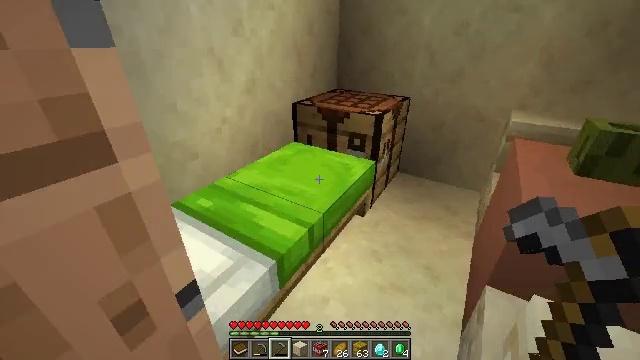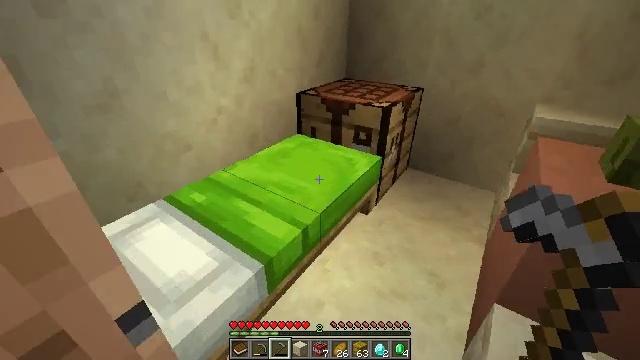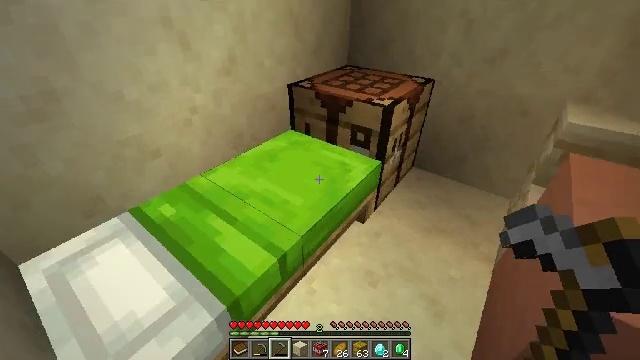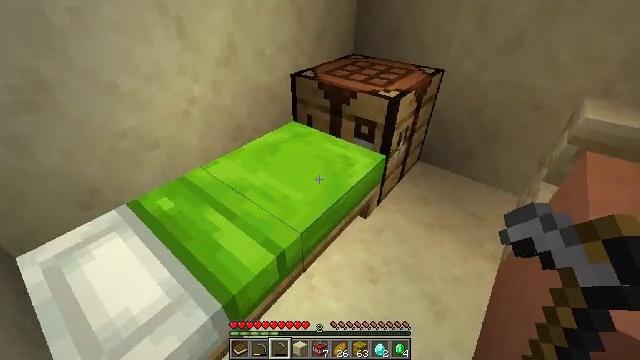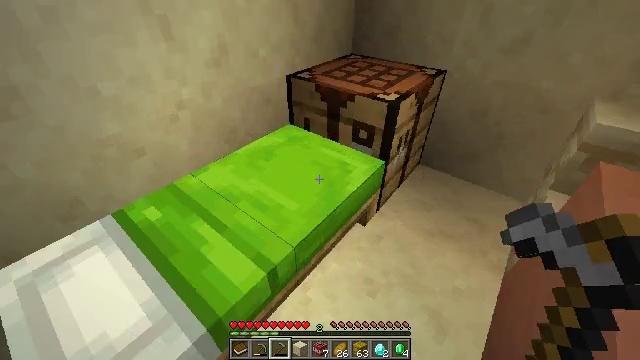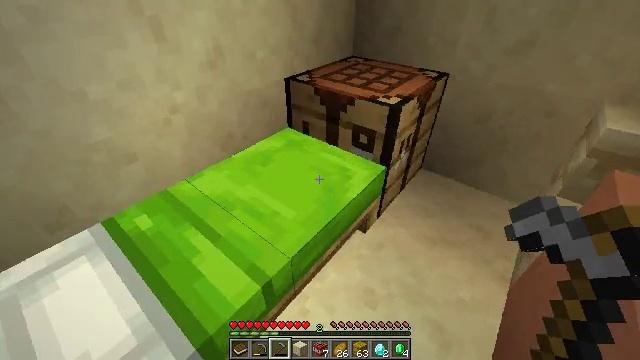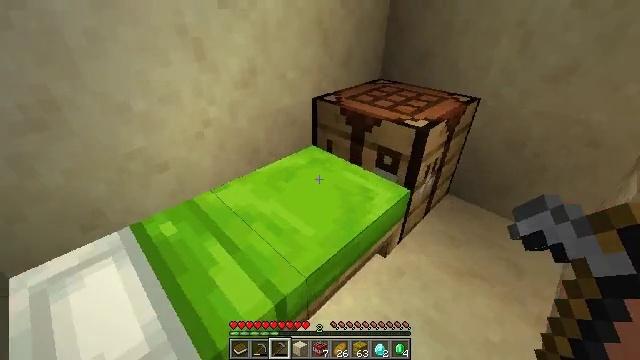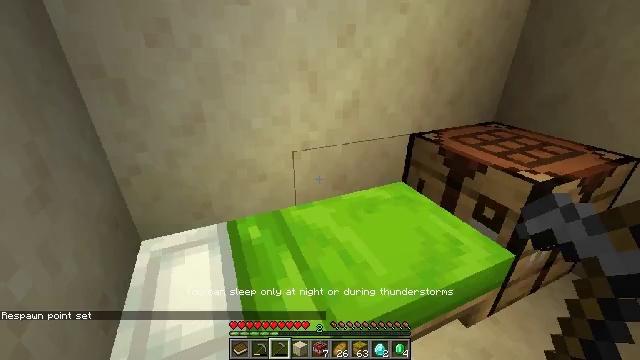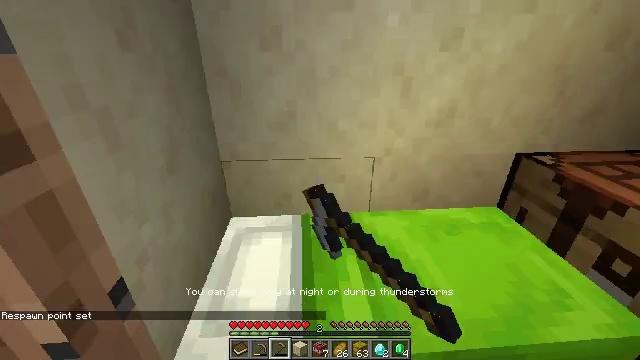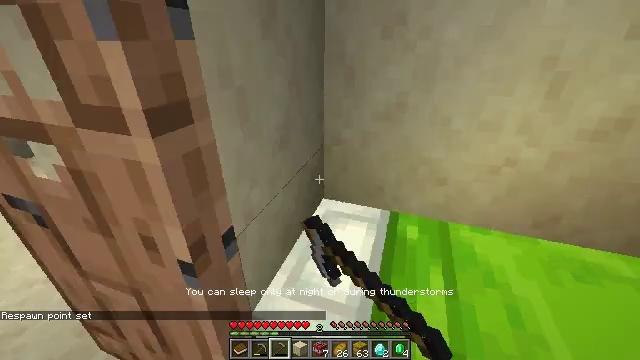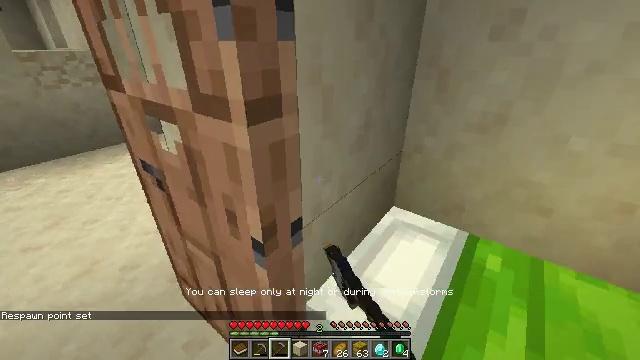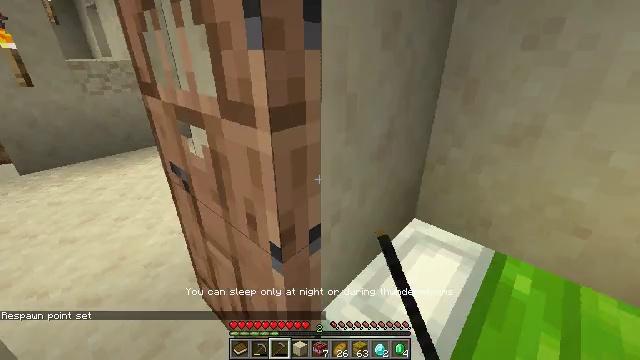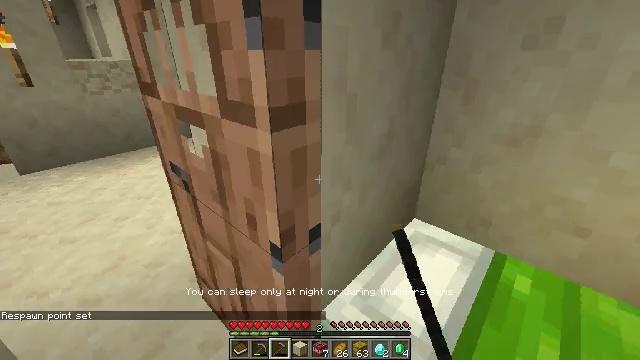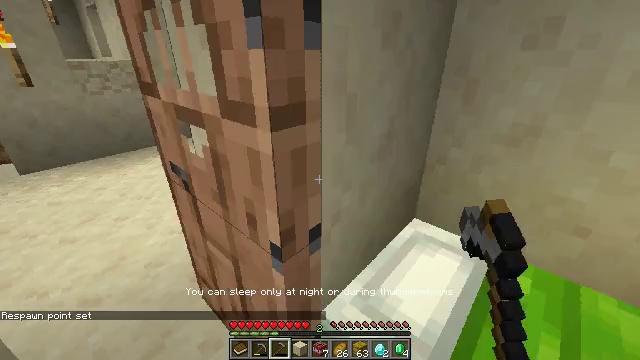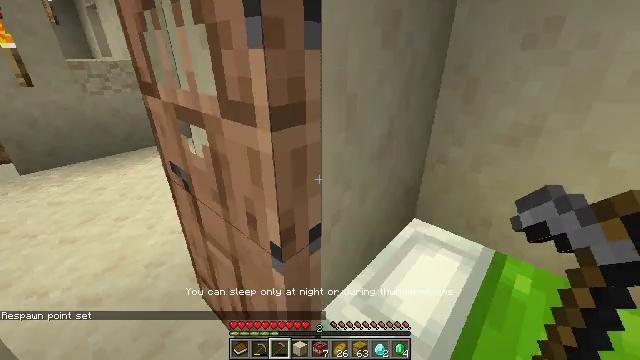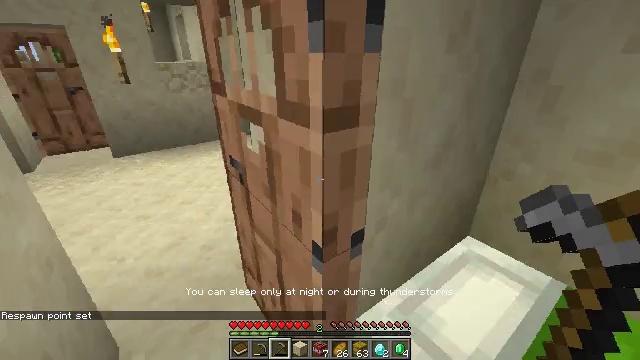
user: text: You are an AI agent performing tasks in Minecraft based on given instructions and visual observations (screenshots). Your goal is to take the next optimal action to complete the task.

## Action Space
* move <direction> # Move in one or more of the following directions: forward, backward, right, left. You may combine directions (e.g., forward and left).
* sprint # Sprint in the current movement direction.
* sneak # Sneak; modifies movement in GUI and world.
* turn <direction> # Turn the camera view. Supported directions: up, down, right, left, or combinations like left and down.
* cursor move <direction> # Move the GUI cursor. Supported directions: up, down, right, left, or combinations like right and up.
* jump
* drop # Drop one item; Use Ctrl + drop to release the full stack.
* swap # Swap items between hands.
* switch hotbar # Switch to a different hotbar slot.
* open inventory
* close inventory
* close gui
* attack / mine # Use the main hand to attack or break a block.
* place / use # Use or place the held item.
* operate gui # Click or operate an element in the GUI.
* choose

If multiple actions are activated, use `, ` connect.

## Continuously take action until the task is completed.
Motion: motion action
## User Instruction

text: Attack the ground to gather dirt.
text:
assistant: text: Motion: move forward and move right, sprint, turn left and down
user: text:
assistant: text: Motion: move forward, turn left and down, use / place
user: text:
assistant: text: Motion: turn left and down, use / place
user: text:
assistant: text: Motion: use / place
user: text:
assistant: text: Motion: no_op
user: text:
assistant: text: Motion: turn left and up
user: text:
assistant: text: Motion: turn left and up
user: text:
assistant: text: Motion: turn left
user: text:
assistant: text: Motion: turn left and down
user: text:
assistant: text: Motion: turn left
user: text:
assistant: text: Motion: turn left and up
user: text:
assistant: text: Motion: no_op
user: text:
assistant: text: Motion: no_op
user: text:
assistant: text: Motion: no_op
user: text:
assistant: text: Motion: sprint, turn left
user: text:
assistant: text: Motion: move forward, sprint, turn left
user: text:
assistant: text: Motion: move forward, sprint, turn left
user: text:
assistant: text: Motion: move forward, sprint
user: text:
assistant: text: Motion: move forward, sprint
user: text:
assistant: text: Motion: move forward, sprint, turn right and up
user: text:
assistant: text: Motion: move forward, sprint, turn right and up
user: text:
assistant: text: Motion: move forward, sprint, turn right and up
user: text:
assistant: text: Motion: move forward, sprint, turn right
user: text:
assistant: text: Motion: move forward, sprint, turn right
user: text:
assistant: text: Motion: move forward, sprint, turn right
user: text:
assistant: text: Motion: move forward, sprint, turn right
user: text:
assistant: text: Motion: move forward, sprint, turn right
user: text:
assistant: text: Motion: move forward, sprint, turn right
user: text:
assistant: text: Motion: move forward, sprint, turn right
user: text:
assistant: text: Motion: move forward, sprint, turn right